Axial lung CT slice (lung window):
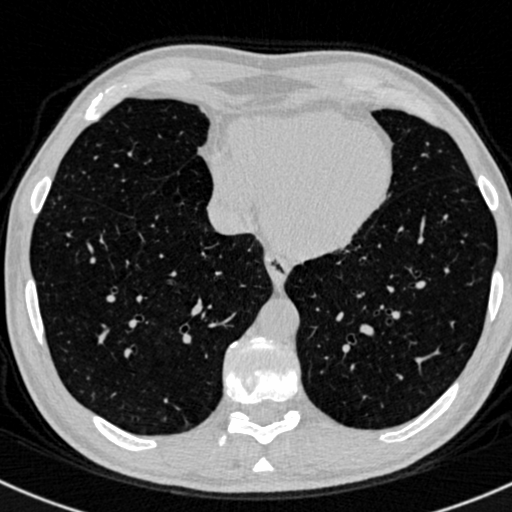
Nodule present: no